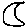
Label: moon